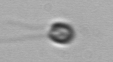
Label: flagellate